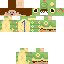
A male human skin with light skin, wearing brown long hair dressed in a blue hoodie and black pants, featuring a closed mouth.